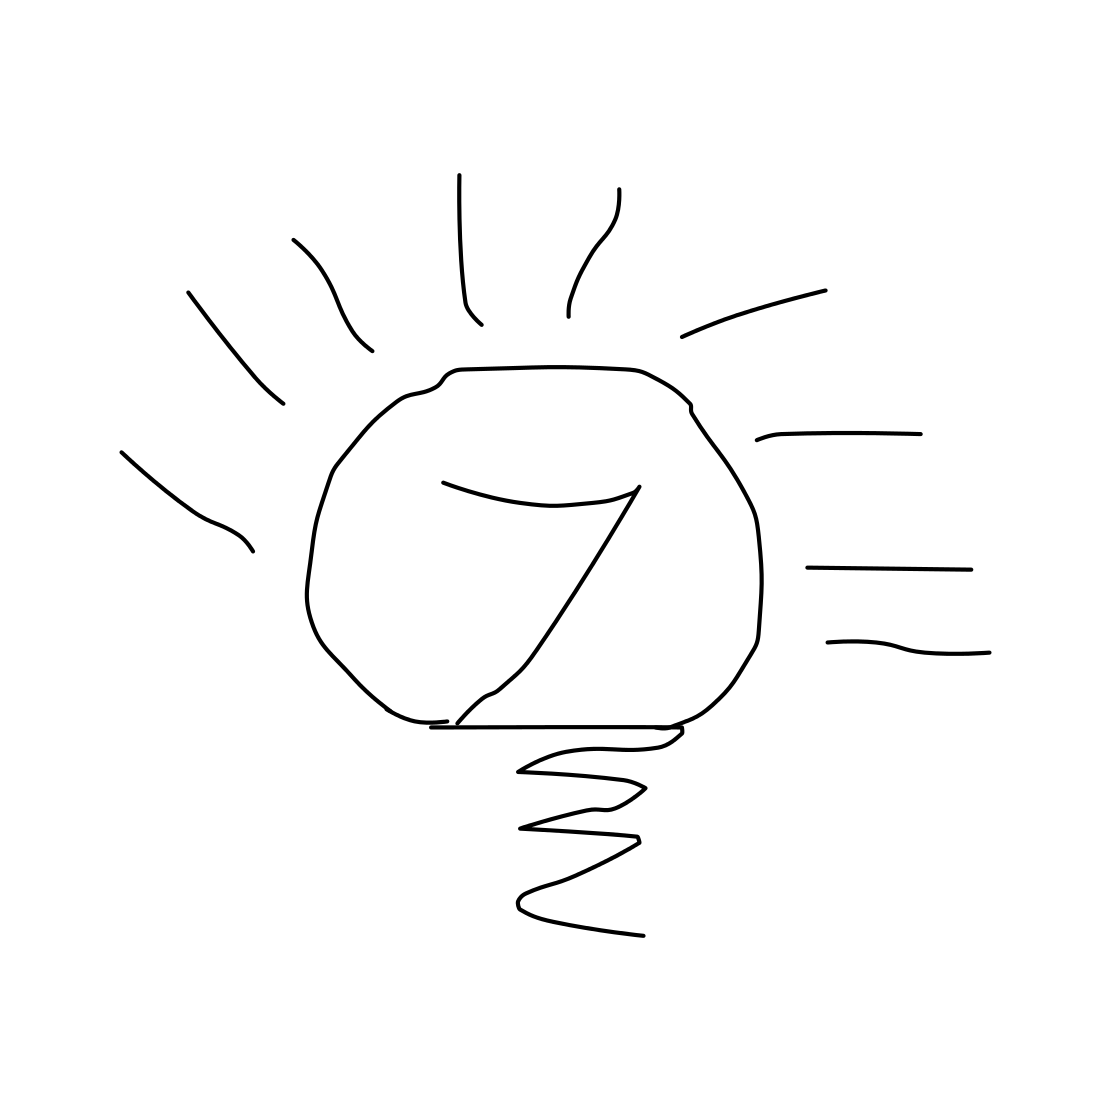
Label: lightbulb